Aerial crown-view tile of a tropical tree (Barro Colorado Island, Panama), acquired 20250124:
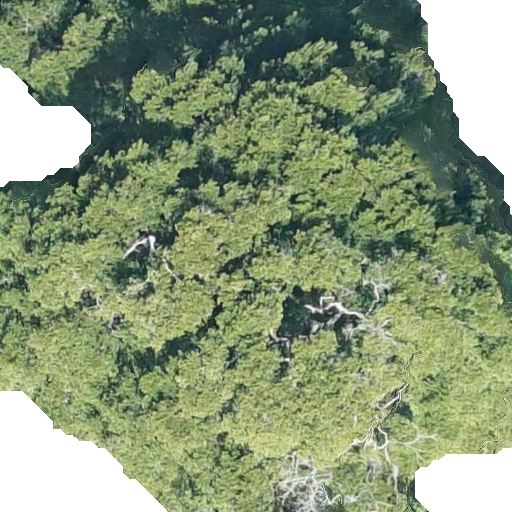
Species: Terminalia oblonga
GBIF accepted scientific name: Terminalia oblonga
Crown area: 429.402 m²